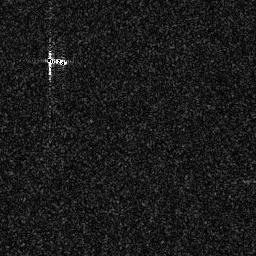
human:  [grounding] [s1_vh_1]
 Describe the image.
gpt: In the satellite image, there is  <ref>1 small ship </ref> <box>[[16, 21, 26, 25, 0]]</box> located at top left.